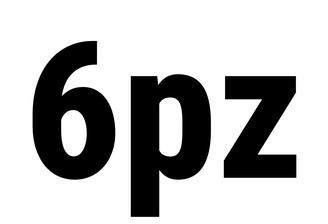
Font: Roboto_Condensed_ExtraBold